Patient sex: M
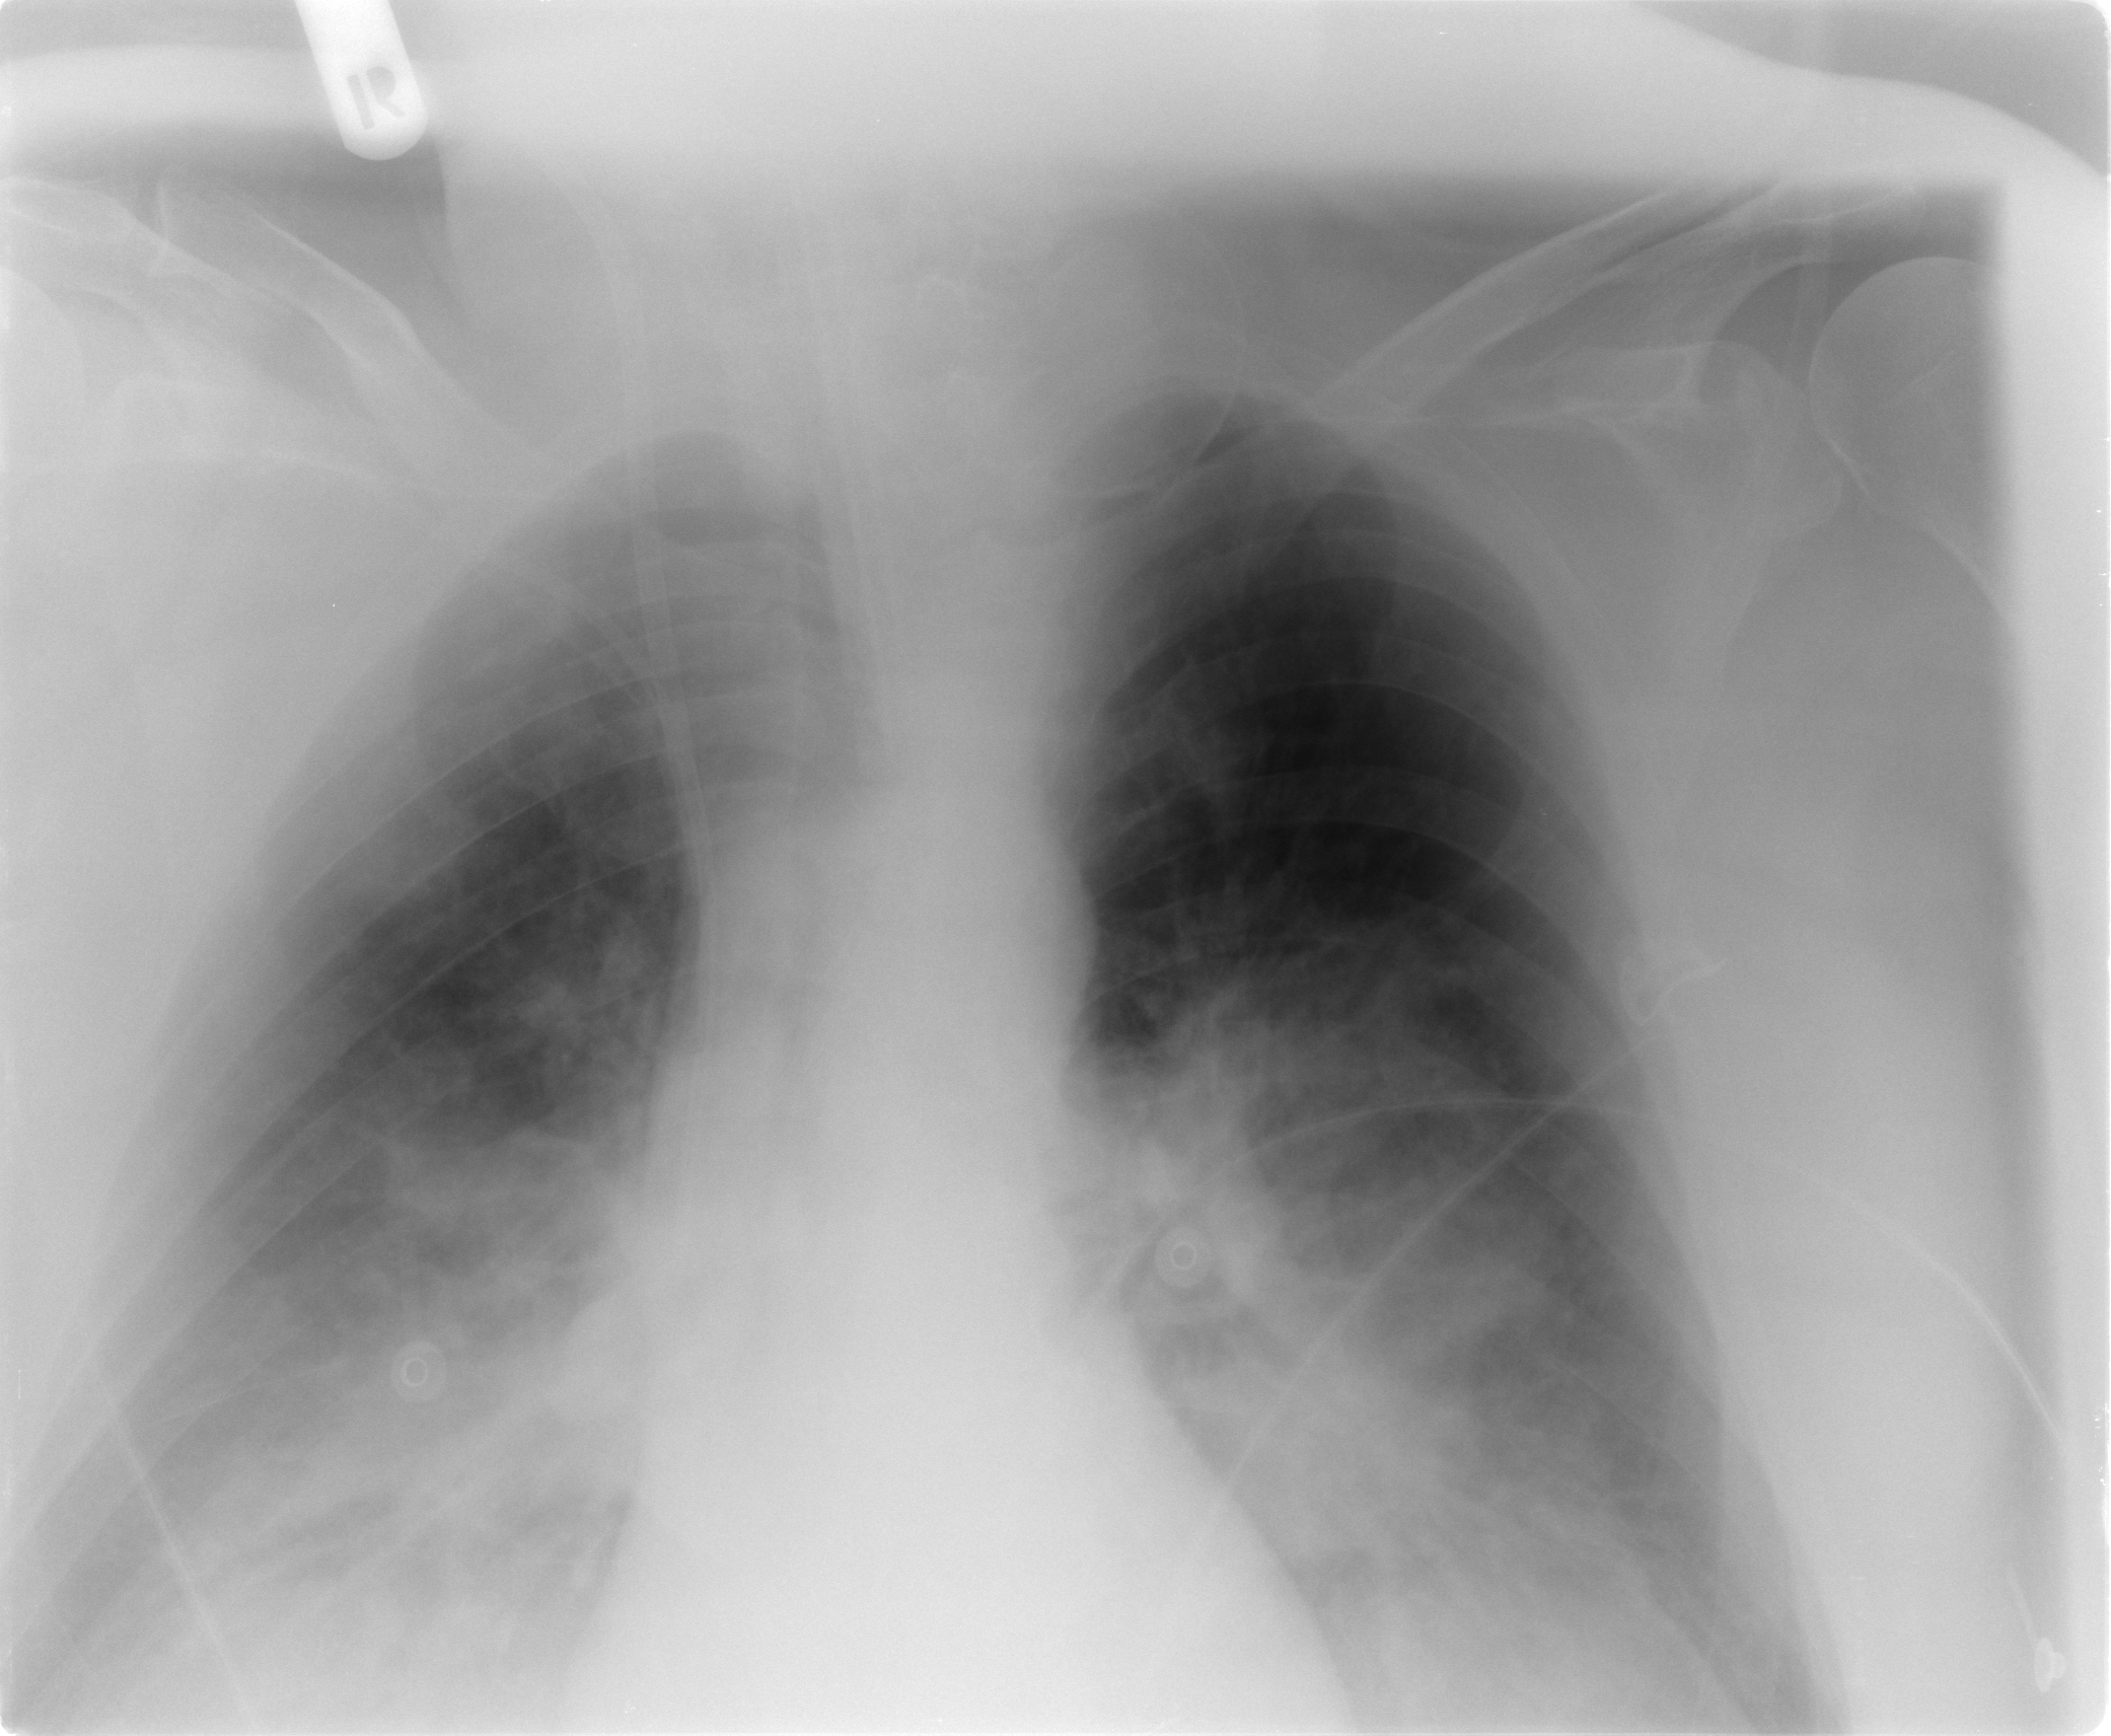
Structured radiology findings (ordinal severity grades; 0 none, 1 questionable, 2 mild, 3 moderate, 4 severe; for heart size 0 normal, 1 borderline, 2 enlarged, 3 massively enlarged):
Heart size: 0
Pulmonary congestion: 0
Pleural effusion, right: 2
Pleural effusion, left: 1
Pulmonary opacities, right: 2
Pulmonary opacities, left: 2
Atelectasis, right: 2
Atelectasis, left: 2